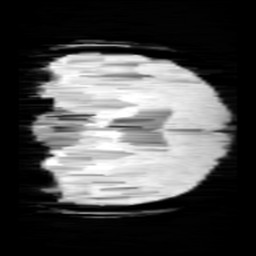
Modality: minIP
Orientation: coronal
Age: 13
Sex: female
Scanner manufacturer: siemens
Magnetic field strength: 3 T
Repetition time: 0.027 s
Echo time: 0.02 s